The image is the raw time-domain waveform of a rolling-element bearing's vibration signal. Based on the visible evidence, which condition applies: normal, inner_race, outer_race, ball?
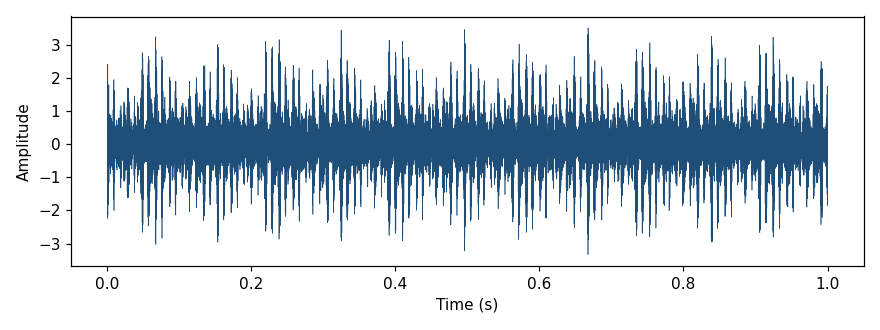
Answer: outer_race